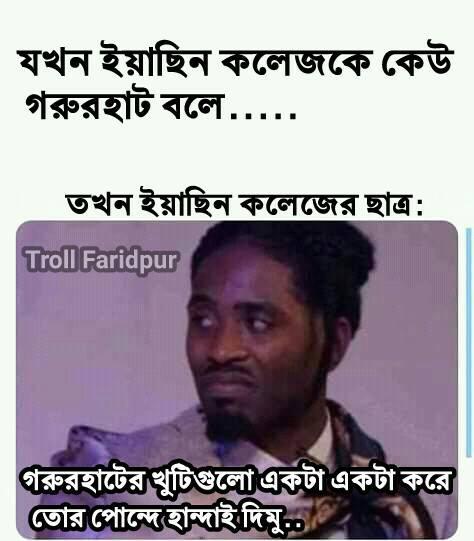
Caption: যখন ইয়াছিন কলেজকে কেউ গরুরহাট বলে    তখন ইয়াছিন কলেজের ছাত্র        গরুরহাটের খুটিগুলো একটা একটা করে তোর পোন্দে হান্দাই দিমু ...
Label: non-hate